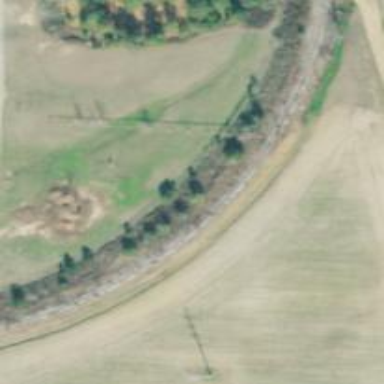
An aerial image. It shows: Disused railway spur line.